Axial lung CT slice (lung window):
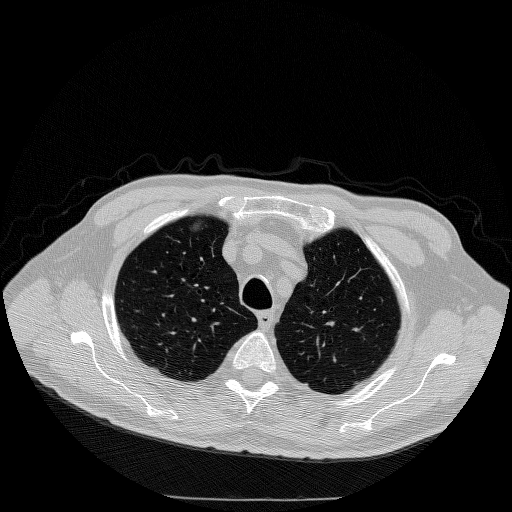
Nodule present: no